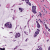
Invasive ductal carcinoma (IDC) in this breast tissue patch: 1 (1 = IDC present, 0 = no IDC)